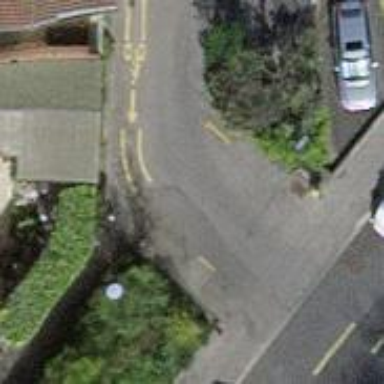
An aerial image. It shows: Residential road with opposite lane cycleway.